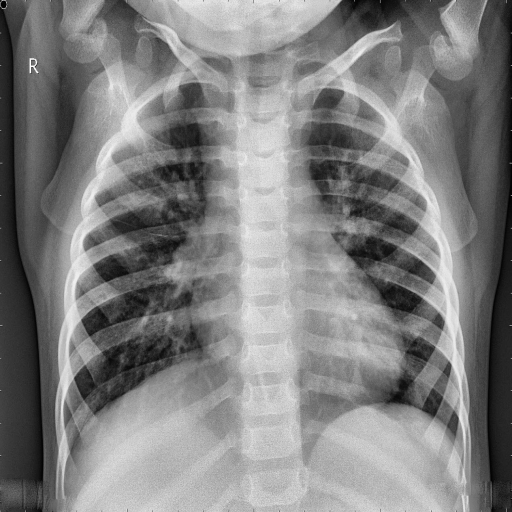
Finding: NORMAL